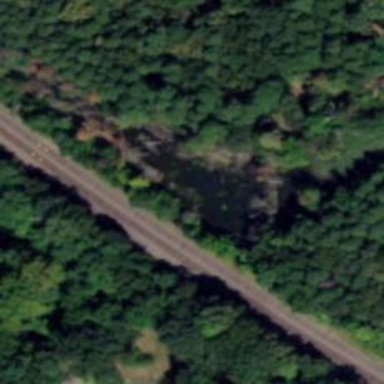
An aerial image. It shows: Railway siding for service.